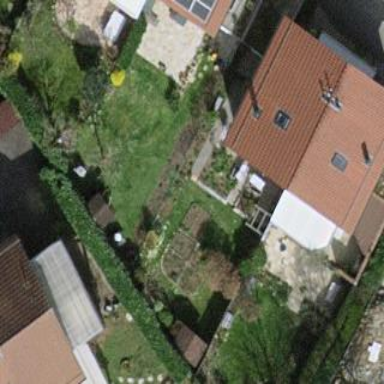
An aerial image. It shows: Garden surrounded by fence.